Question: I've created a build policy to run a CI pipeline if a part of the codebase has been changed.
I want to excluded files from retriggering a build.

When creating a pull-request with changes in the README.md file, the build is not triggered (as expected).
When creating a pull-request with changes in other files, the build triggered (as expected)
When creating a pull-request with a change in another file, the build is triggered, but when I commit a change to the README.md file, it fails the current build and starts a new build. (not expected, I expect the path filter to prevent a rebuild because the file should be ignored for this build)
It seems the build policy path filter only works when creating the pull request.
Is there a way to commit files to an existing pull-request without triggering a rebuild?
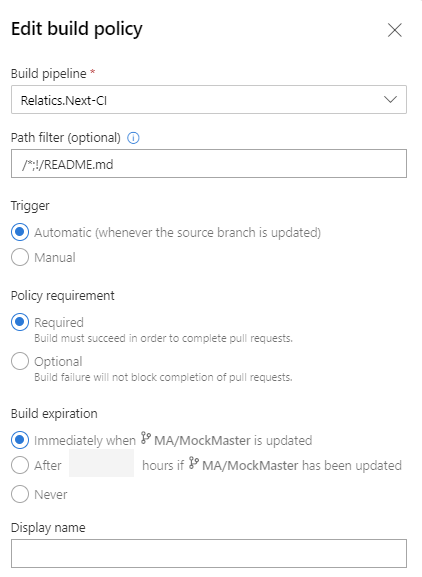
Answer: According to your description, I could reproduce this situation.
Here is a <URL> about the explanation about this situation.
> Is there a way to commit files to an existing pull-request without
triggering a rebuild?
You could refer to the workaround in the ticket above.
For another workaround: you could try to set the as in .
In this case, you can manually queue build in Pull Request.
When a new commit is submitted to the source branch, the current build can continue to run without directly failing.
Hope this helps.